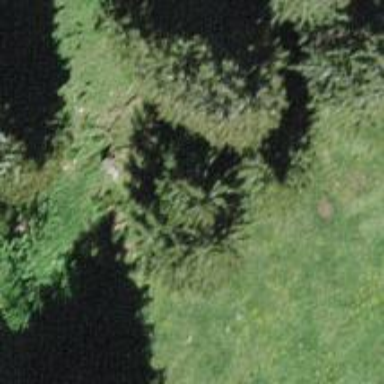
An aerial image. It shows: Needle-leaved tree in its natural environment.